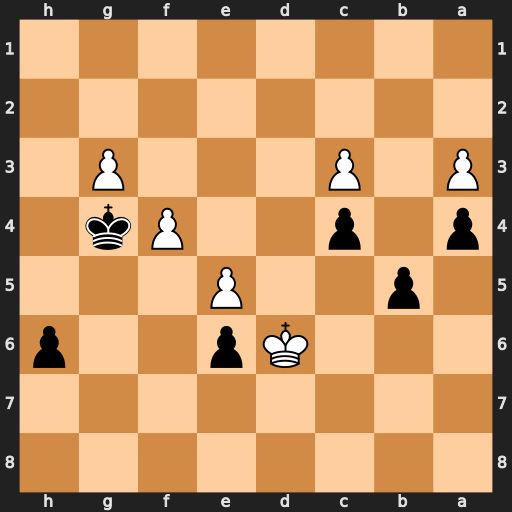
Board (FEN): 8/8/3Kp2p/1p2P3/p1p2Pk1/P1P3P1/8/8
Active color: b
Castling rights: -
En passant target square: -
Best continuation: b4 axb4 a3 b5 a2 b6 a1=Q